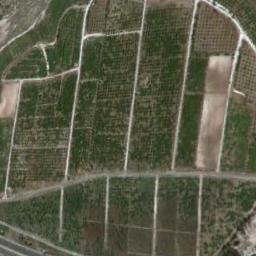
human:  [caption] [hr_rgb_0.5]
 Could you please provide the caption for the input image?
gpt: Many neatly arranged green and tan mixed rectangular farmlands of different sizes .

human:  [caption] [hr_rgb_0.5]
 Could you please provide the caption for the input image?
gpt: There are some green rectangular farmland .

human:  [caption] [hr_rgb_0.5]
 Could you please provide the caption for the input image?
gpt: Several dirt roads are in rectangular farmlands .

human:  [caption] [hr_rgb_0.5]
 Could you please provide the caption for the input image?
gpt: Some green rectangular farmlands of different sizes are neatly arranged on the ground .

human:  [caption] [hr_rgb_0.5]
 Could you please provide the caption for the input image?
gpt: There are many green rectangular farmlands .